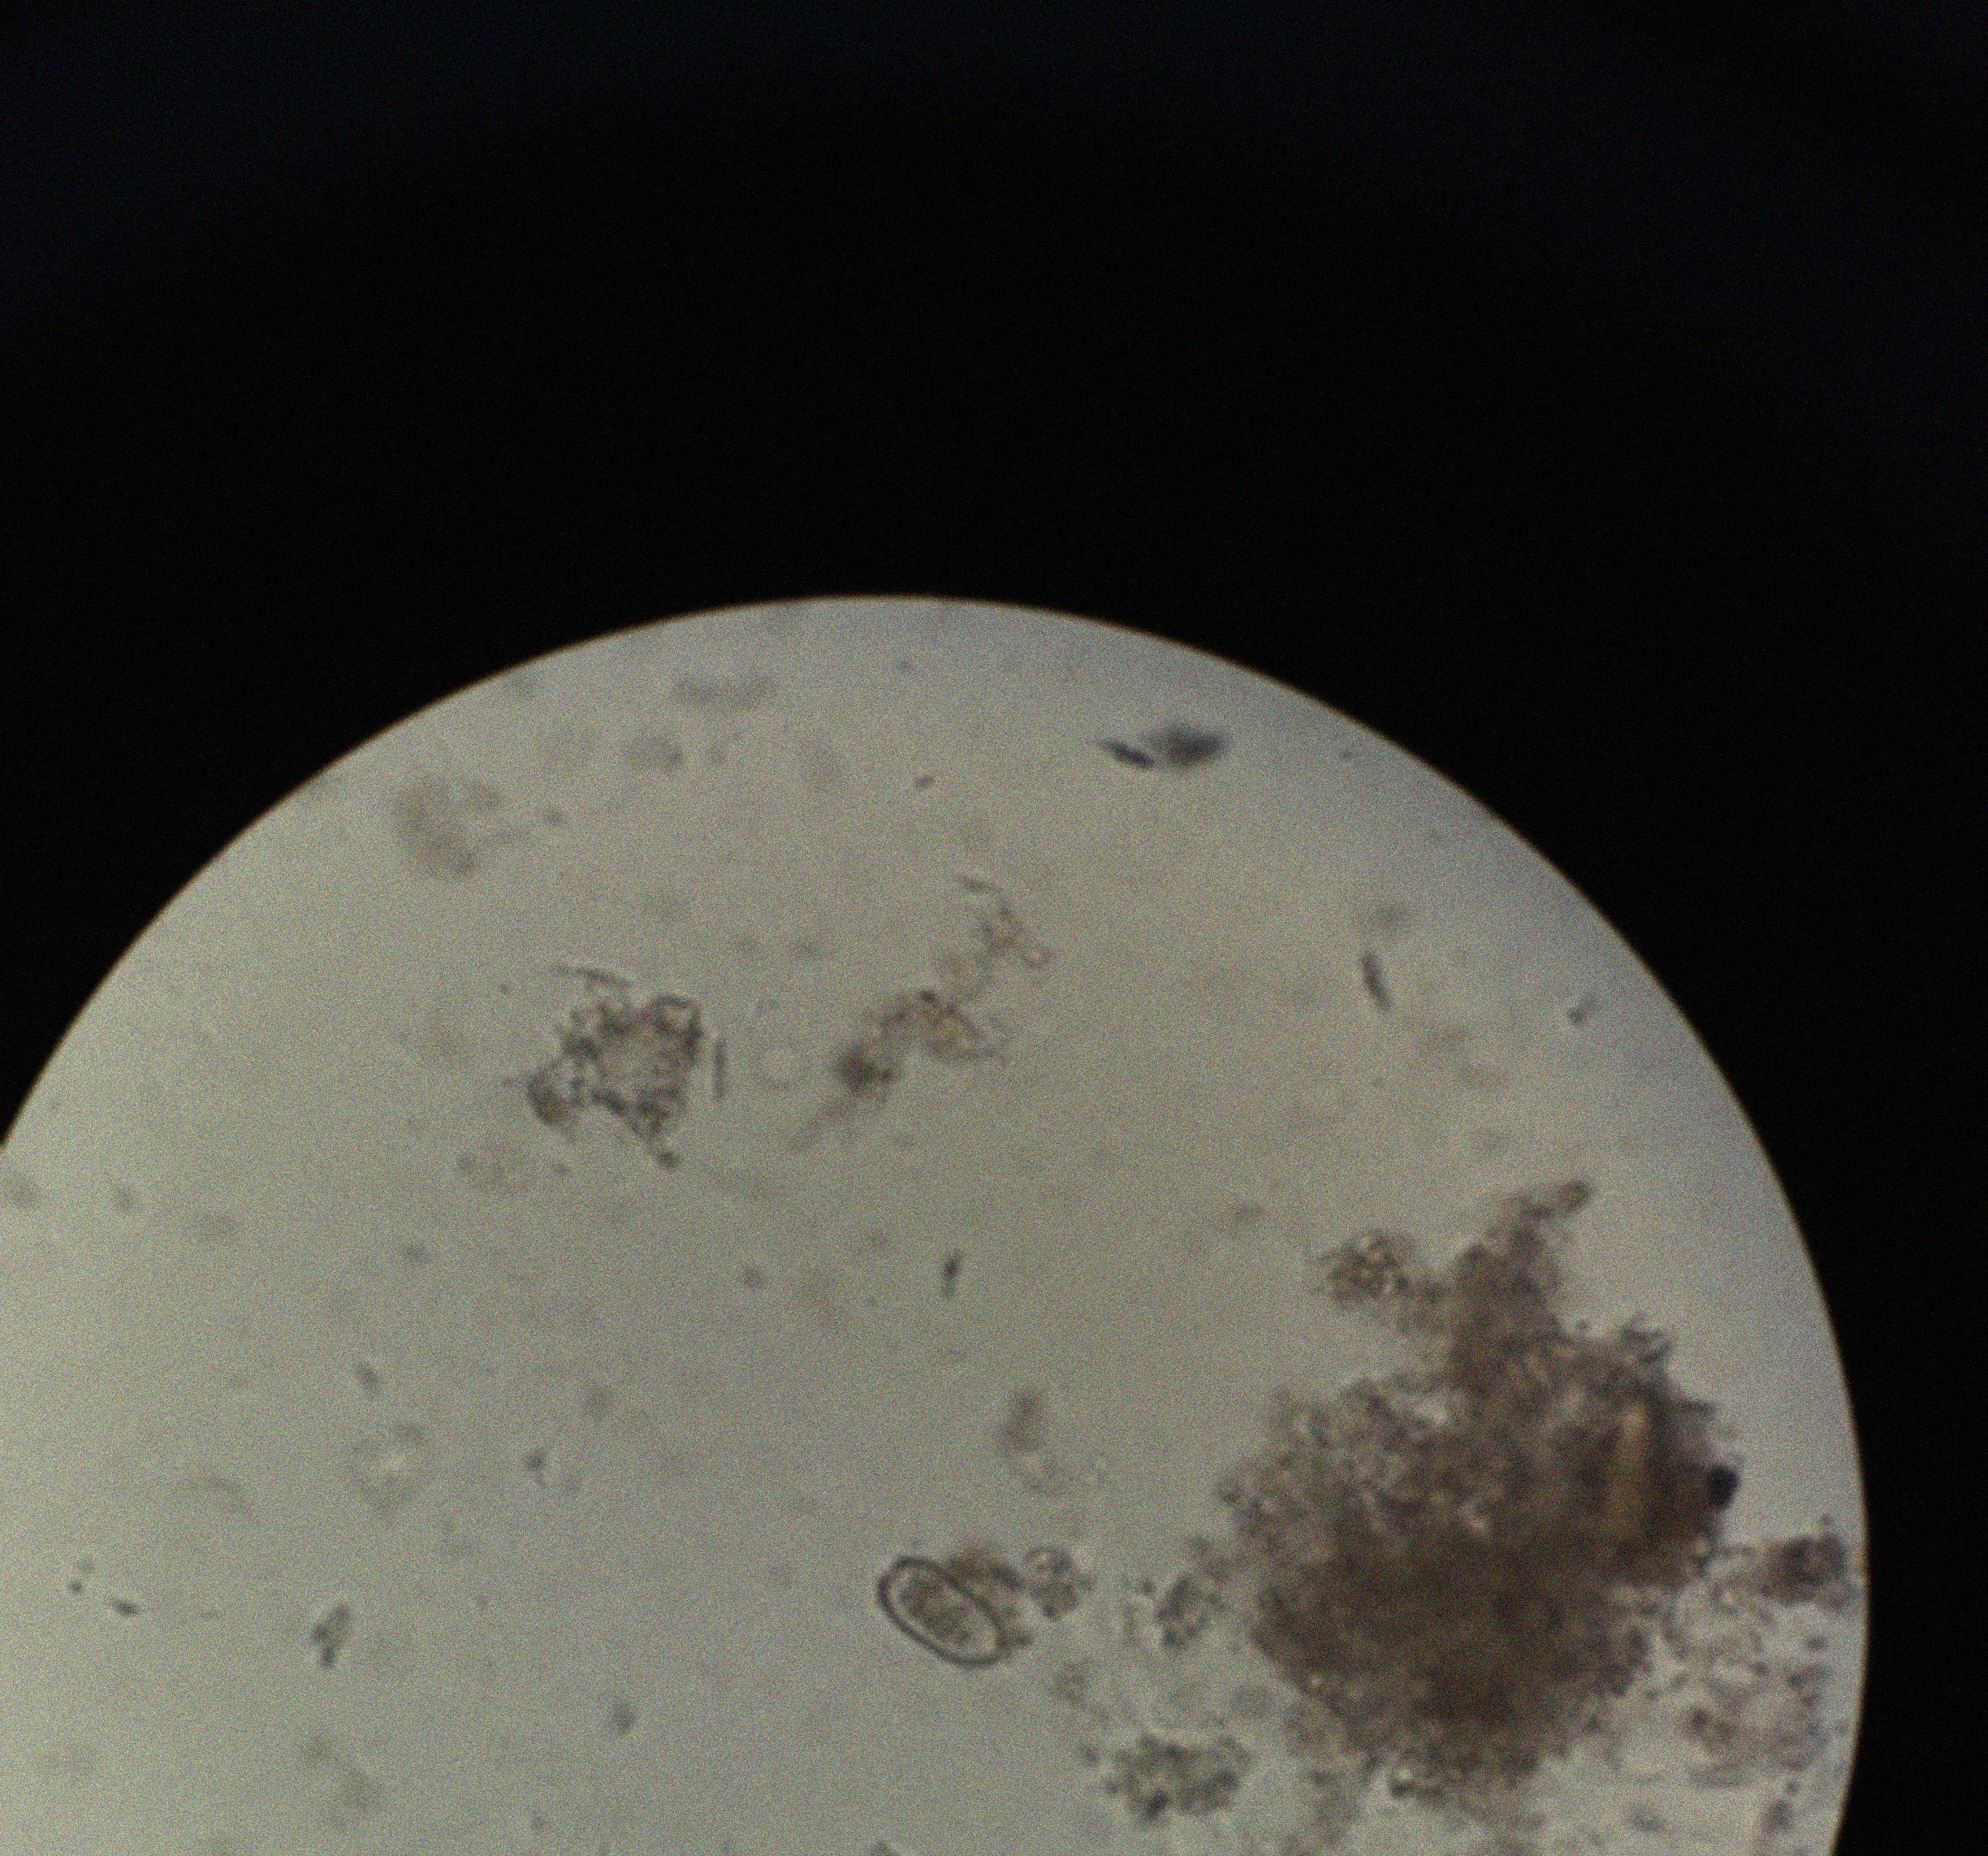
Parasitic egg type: Capillaria philippinensis